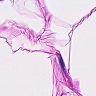
Metastatic tissue present: no